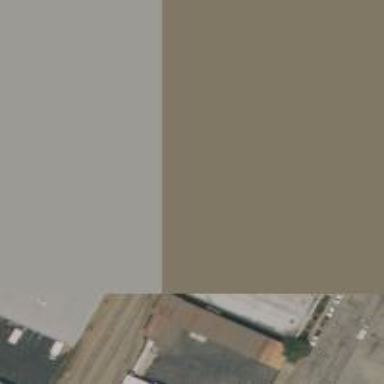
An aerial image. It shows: Warehouse.